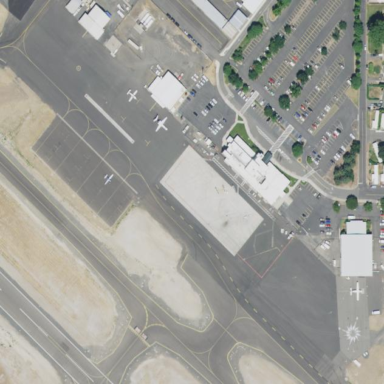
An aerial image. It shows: Apron at the airport with asphalt surface.